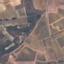
Land use / land cover: PermanentCrop